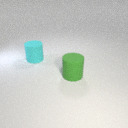
large green rubber cylinder to the right of large cyan rubber cylinder